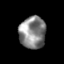
Tissue: skin
Cell type: T cells
Senescence score: 0.2572
Nuclear area (px): 827
Mean DAPI intensity: 135.262